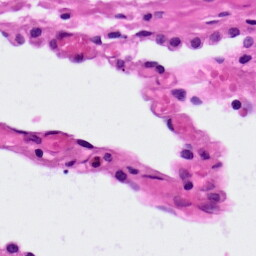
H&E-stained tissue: Lung